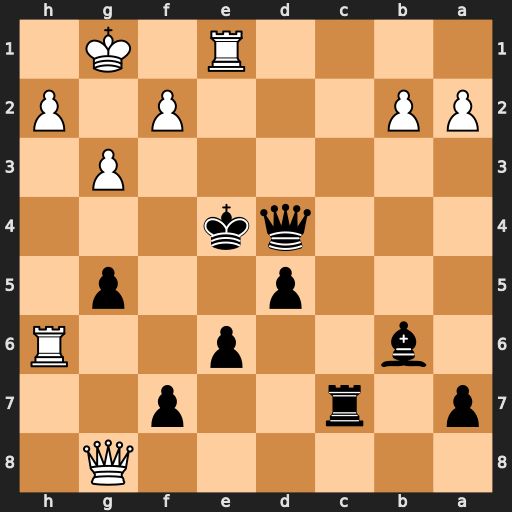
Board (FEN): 6Q1/p1r2p2/1b2p2R/3p2p1/3qk3/6P1/PP3P1P/4R1K1
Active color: b
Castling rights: -
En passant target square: -
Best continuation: Kf3 Re3+ Qxe3